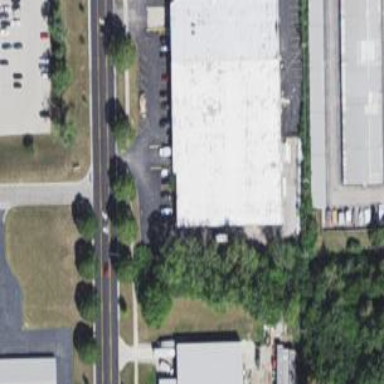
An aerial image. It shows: Warehouse building.